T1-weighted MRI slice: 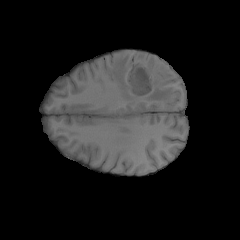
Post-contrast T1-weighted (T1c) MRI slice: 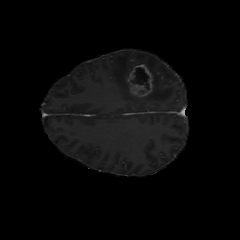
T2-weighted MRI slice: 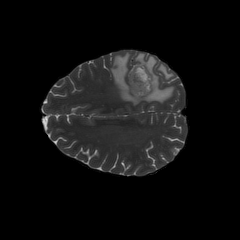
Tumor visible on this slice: yes